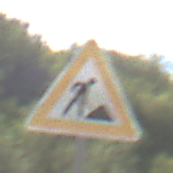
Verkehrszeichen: Arbeitsstelle
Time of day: Midday
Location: Outdoor (Nature)
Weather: PartlyCloudy
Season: NotSpecified
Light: Natural